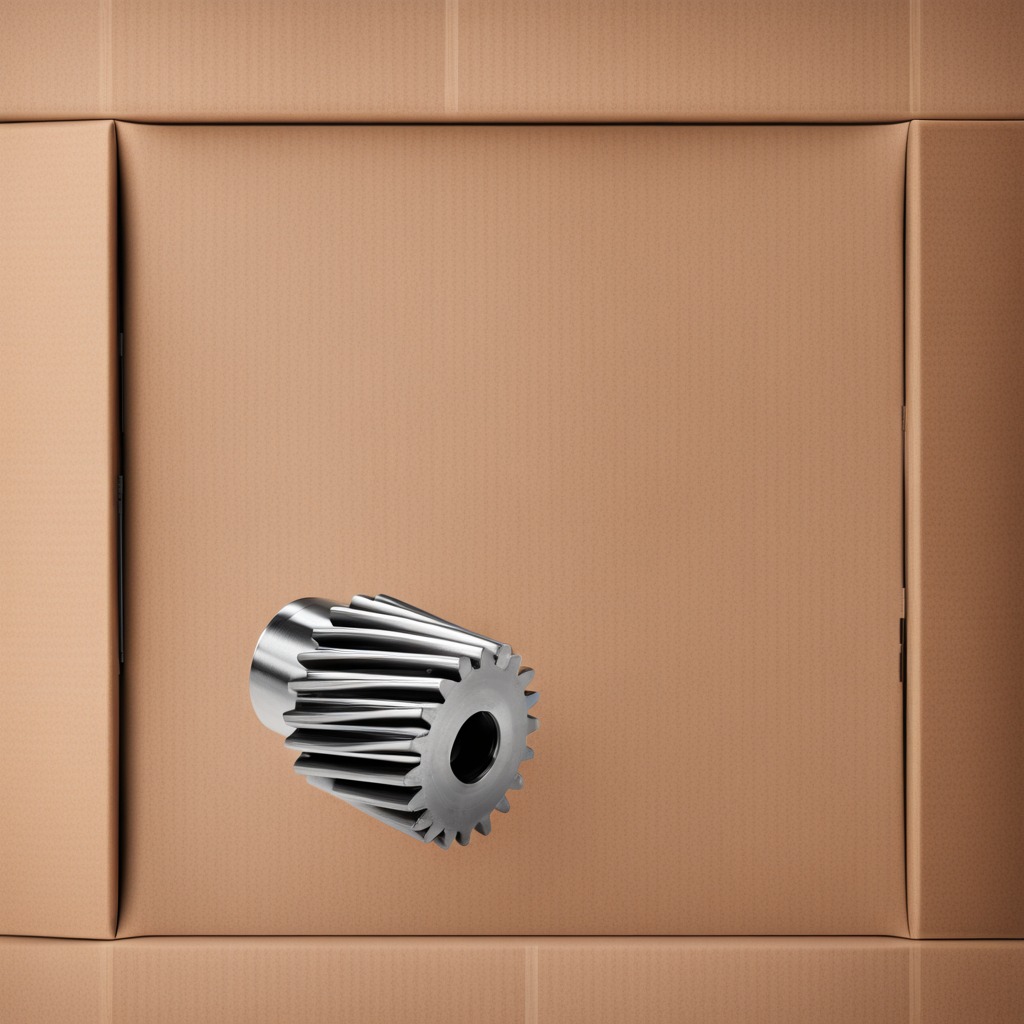
A steel gear with teeth is lying on a cardboard box surface in an outdoor workshop during daytime bright natural light soft shadows slightly creased but